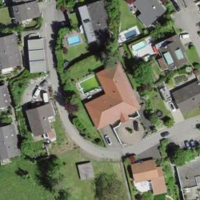
EUNIS habitat code: 55
Species observed at this site:
Melittis melissophyllum